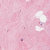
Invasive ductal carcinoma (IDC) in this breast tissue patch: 0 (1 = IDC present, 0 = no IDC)